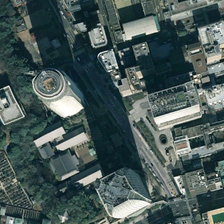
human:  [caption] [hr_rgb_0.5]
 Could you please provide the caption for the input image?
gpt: many crowded buildings and some green trees are in a commercial area .

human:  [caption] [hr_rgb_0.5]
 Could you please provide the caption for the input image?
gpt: many crowded buildings and some green trees are in a commercial area .

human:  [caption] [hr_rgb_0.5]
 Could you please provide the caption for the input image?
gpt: many crowded buildings and some green trees are in a commercial area .

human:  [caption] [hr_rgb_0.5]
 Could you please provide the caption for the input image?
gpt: many crowded buildings and some green trees are in a commercial area .

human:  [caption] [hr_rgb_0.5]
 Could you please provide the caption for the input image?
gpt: many crowded buildings and some green trees are in a commercial area .